Aerial crown-view tile of a tropical tree (Barro Colorado Island, Panama), acquired 20250818:
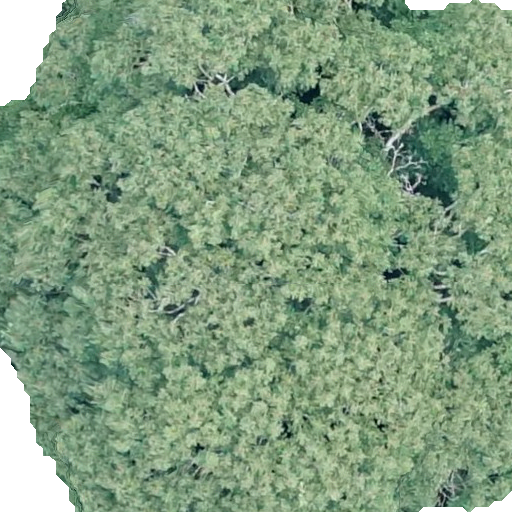
Species: Dipteryx oleifera
GBIF accepted scientific name: Dipteryx oleifera
Crown area: 491.053 m²